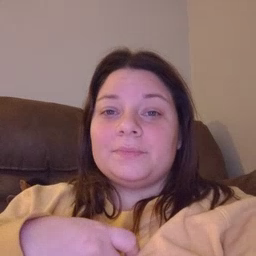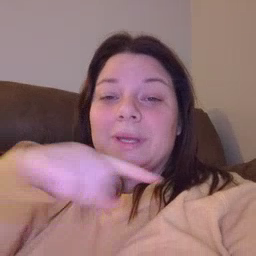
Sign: weus